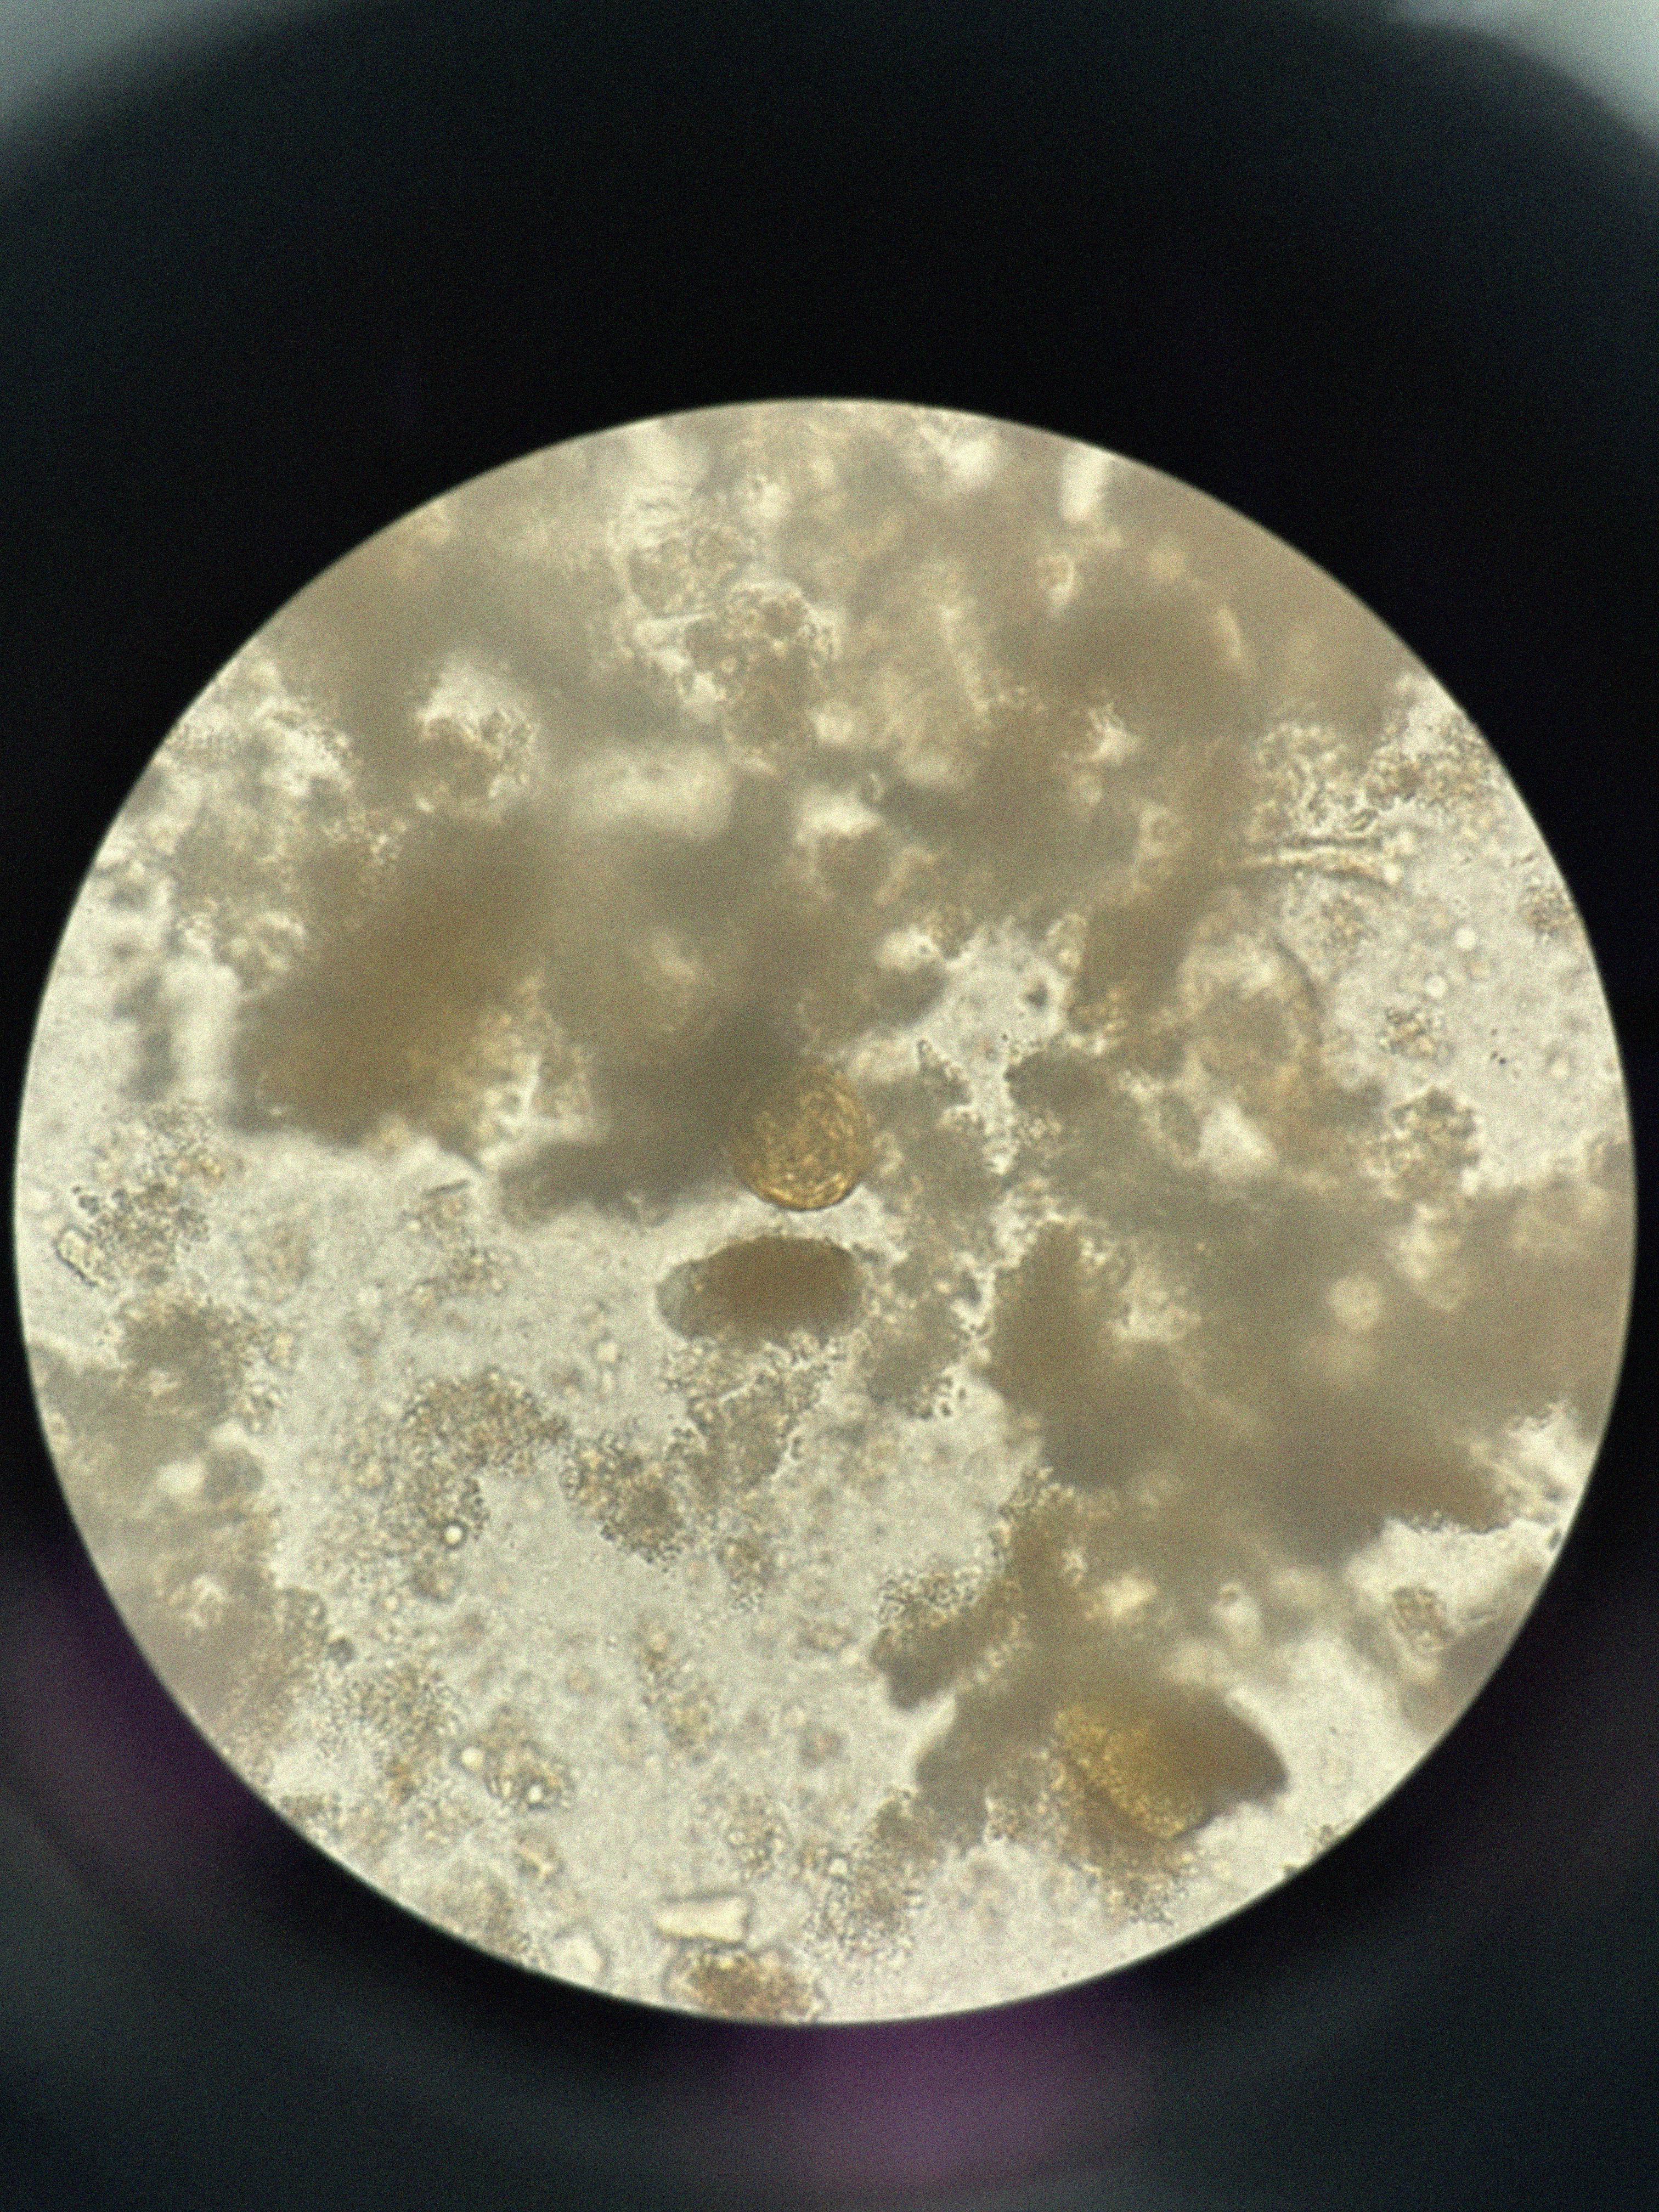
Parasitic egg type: Ascaris lumbricoides